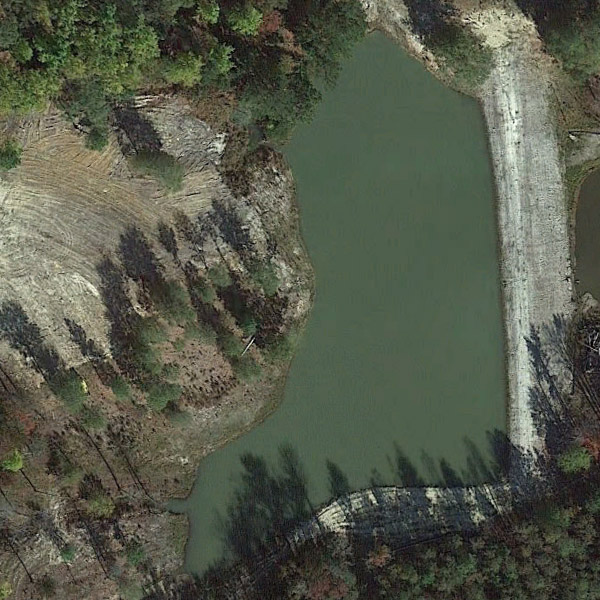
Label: Pond